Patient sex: F
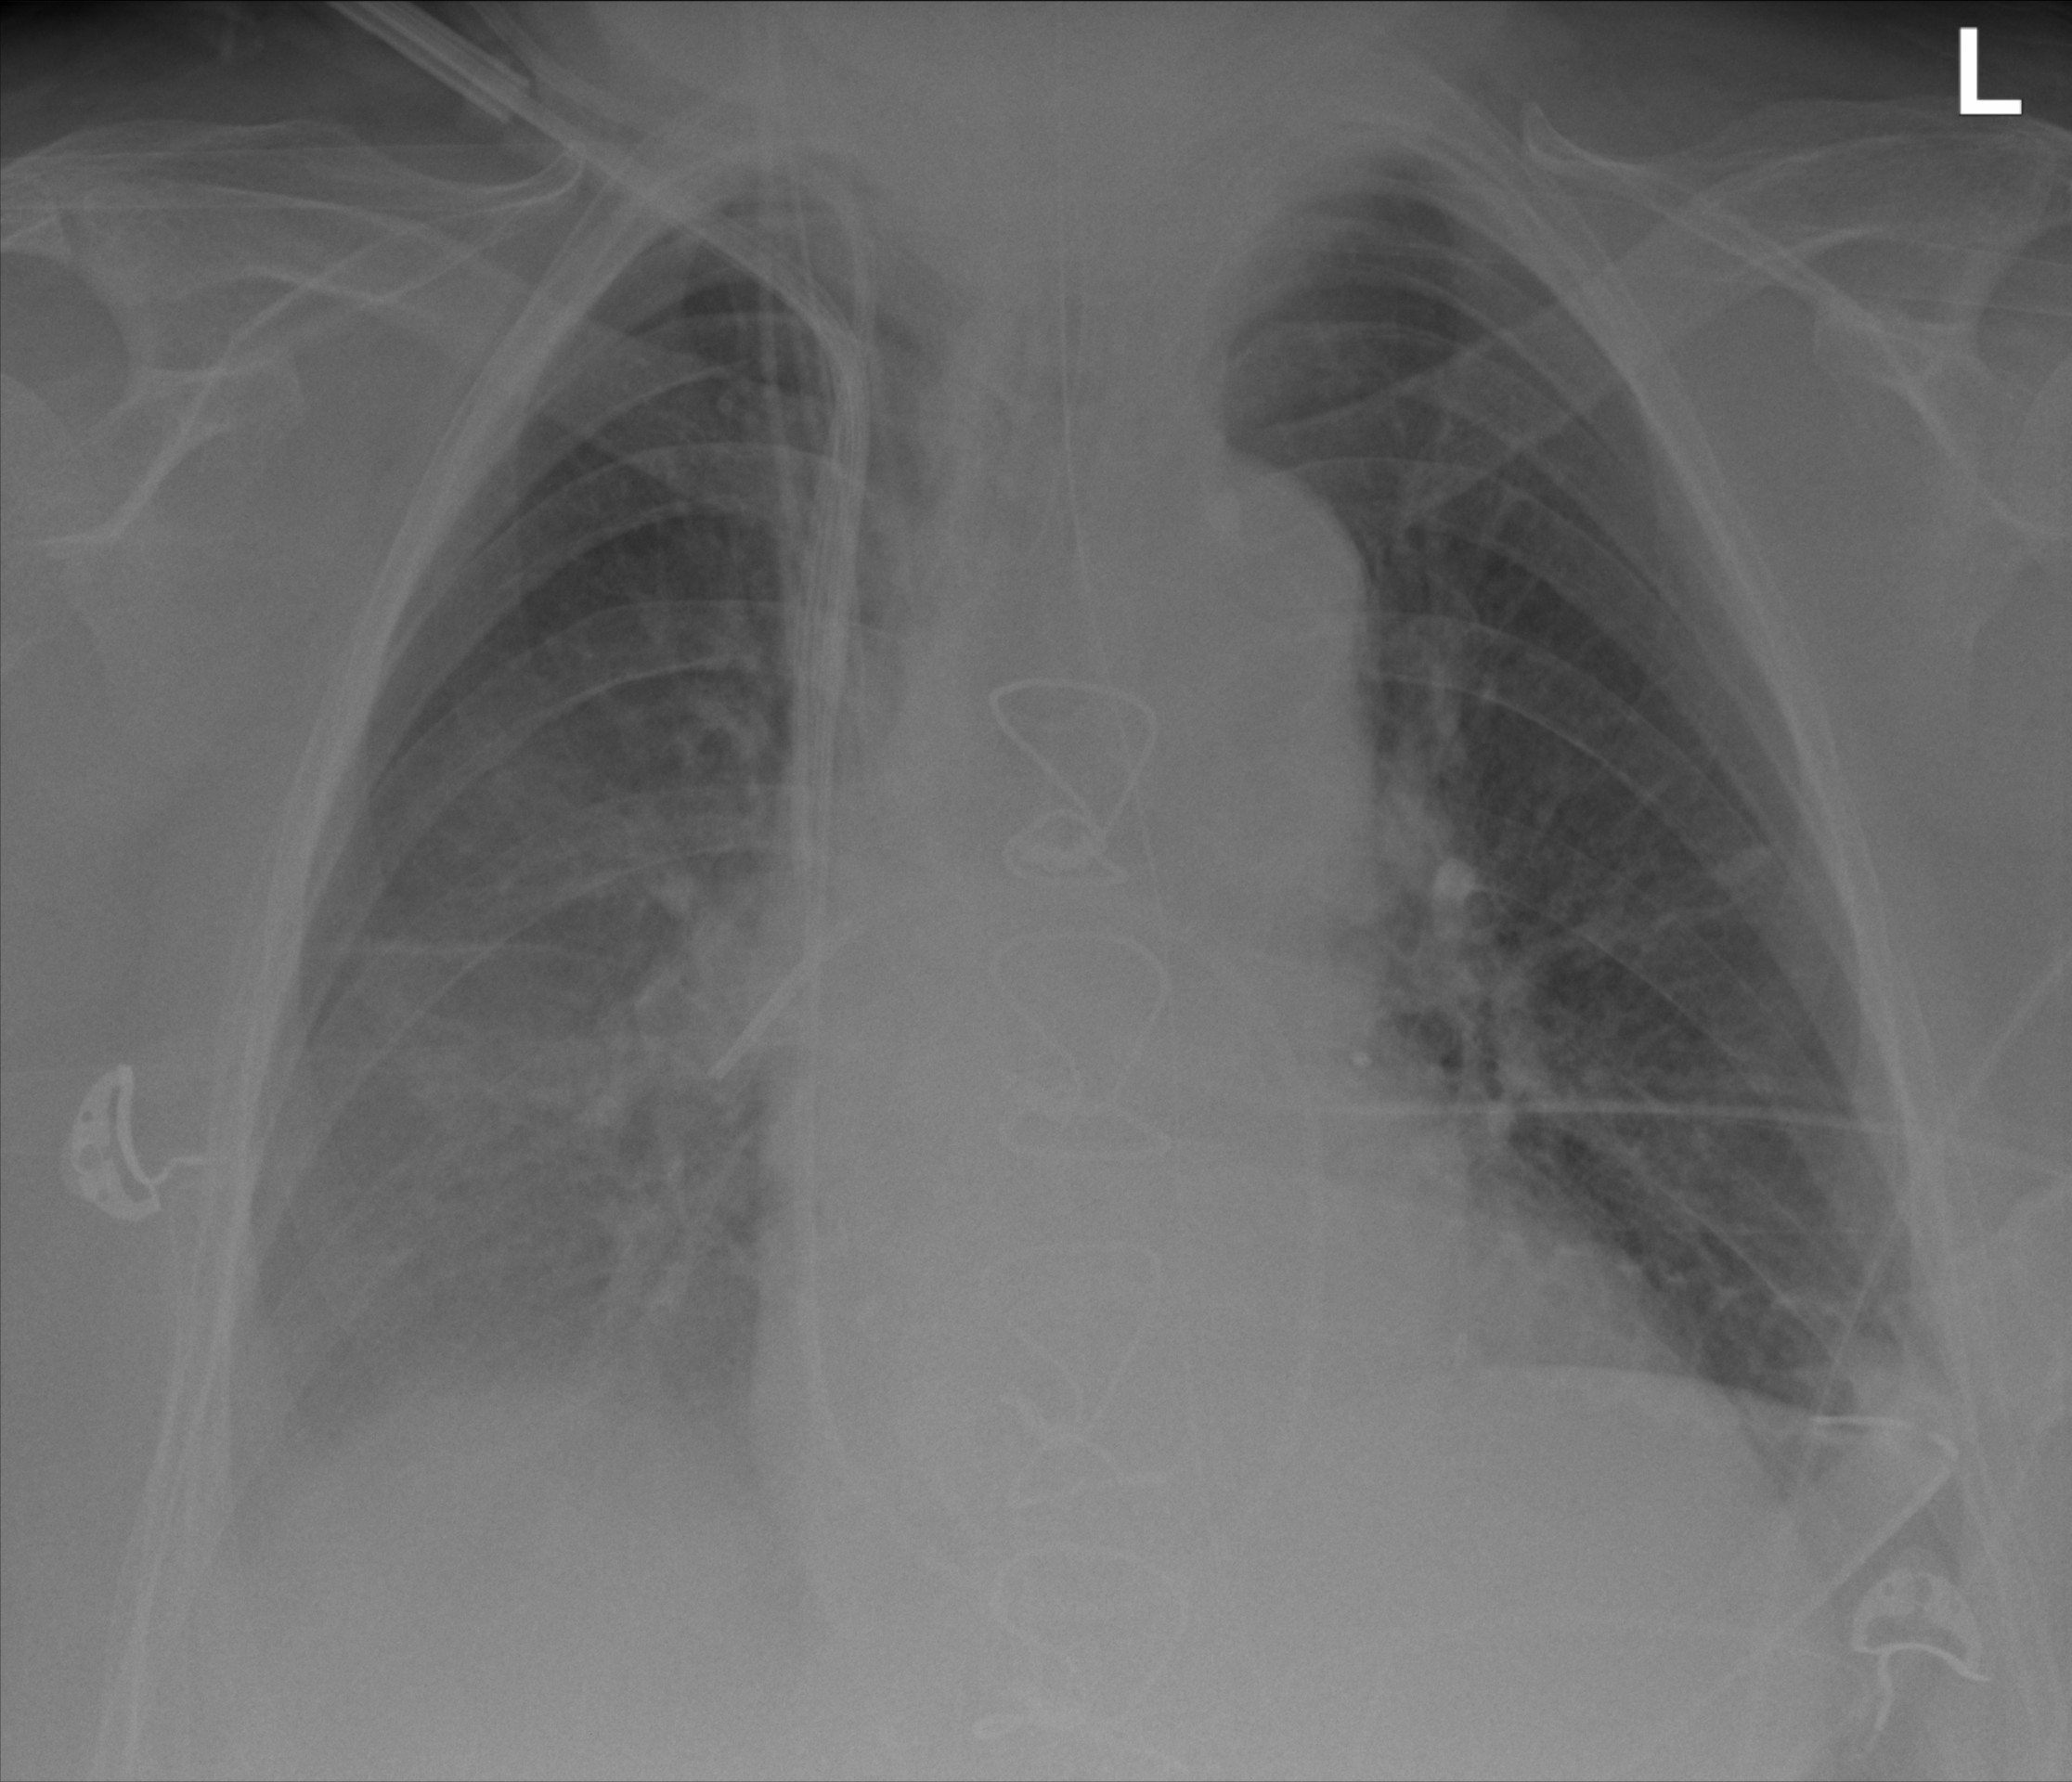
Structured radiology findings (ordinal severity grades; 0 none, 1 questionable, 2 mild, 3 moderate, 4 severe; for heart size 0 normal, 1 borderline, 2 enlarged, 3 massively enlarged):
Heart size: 2
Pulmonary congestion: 0
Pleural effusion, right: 2
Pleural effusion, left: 2
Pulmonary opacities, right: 0
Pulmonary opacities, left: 0
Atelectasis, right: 2
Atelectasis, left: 2